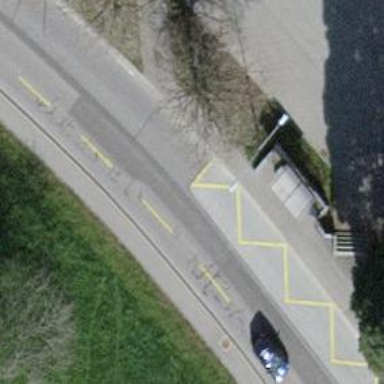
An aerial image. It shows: Platform for public transport is situated by the road.